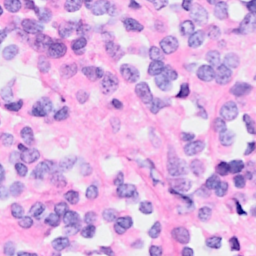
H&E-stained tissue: Breast